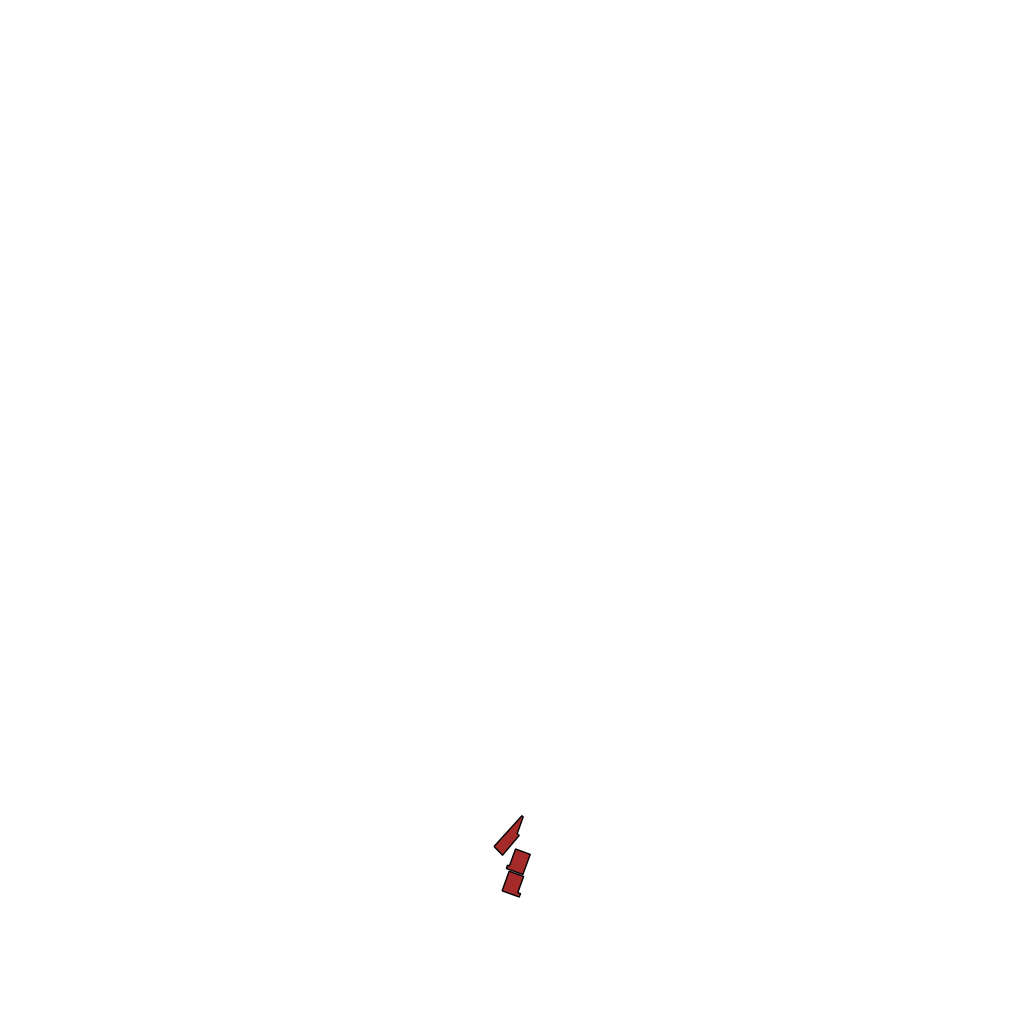
Tags: overhead vector_map, industrial, recreation, special, individual_rise, density_1, Facility, 1.0 km²